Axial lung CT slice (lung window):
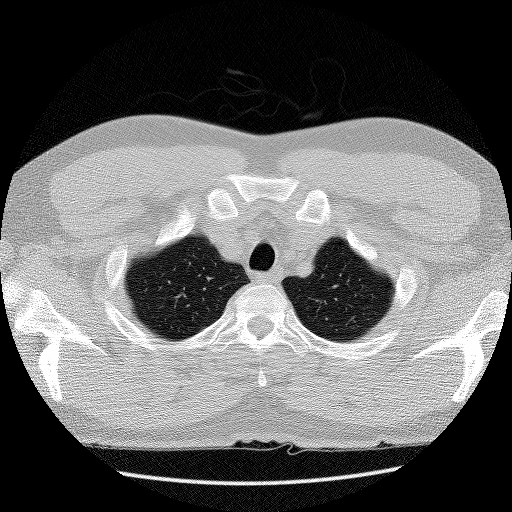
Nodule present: no